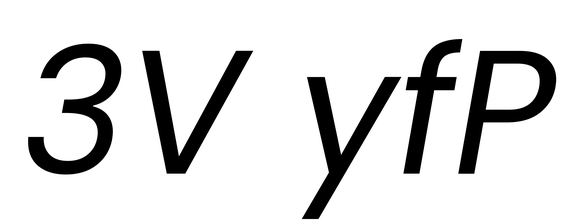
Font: Poppins-Italic